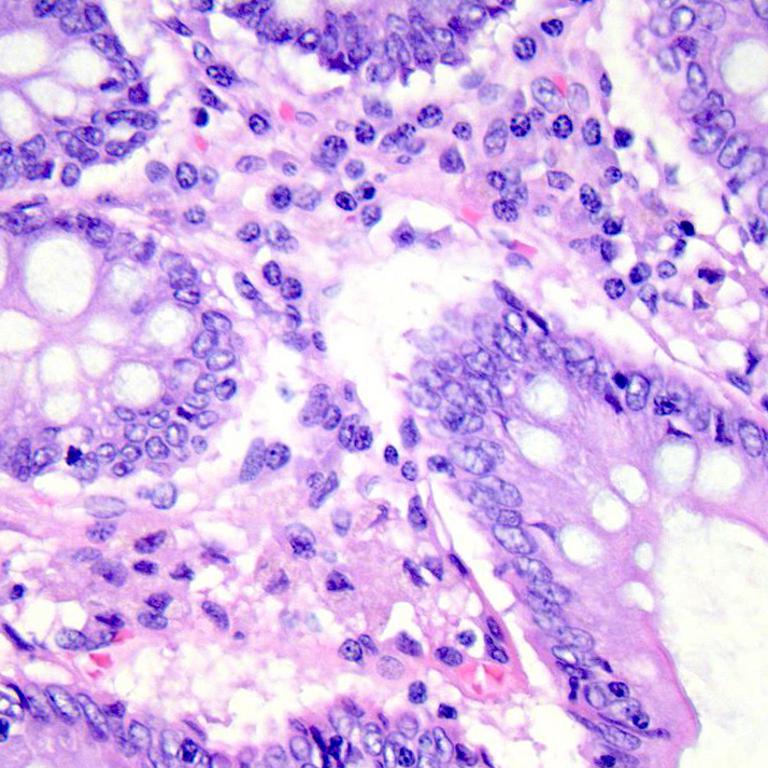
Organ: colon
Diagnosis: benign